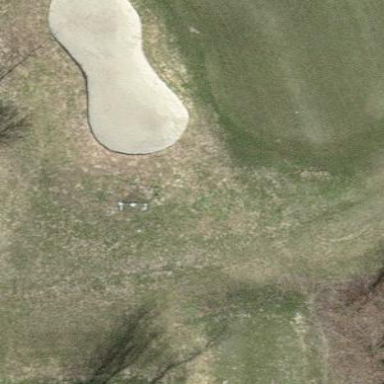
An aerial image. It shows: Sand bunker on golf course.